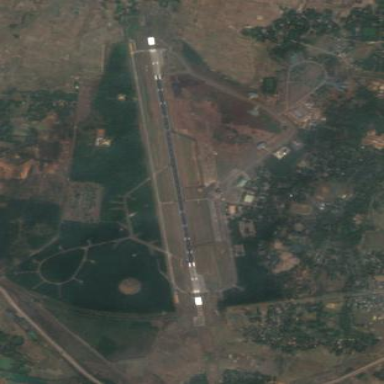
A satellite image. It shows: Military airfield located within larger aerodrome area.